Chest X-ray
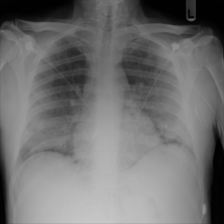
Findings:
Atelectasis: negative
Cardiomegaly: negative
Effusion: negative
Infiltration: negative
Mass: negative
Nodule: negative
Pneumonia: negative
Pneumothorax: negative
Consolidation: negative
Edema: negative
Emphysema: negative
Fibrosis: negative
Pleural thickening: negative
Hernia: negative